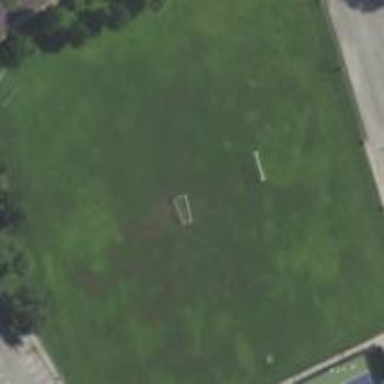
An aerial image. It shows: Soccer pitch for leisureland activities.